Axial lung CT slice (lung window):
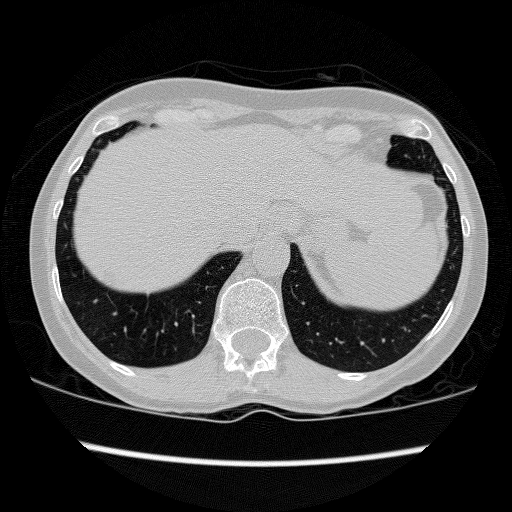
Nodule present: no